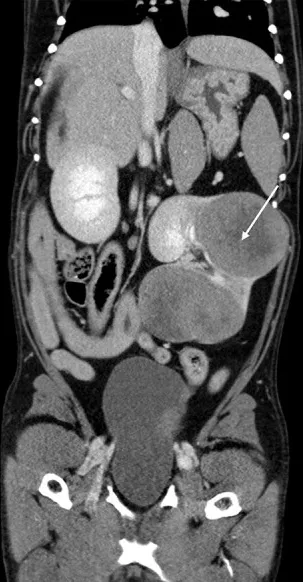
Computed tomography: coronal view of the abdomen with the caudal thorax at the top of the image, demonstrating a large, complex, multilobular mass arising from the left kidney (arrow).
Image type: radiology (ct)